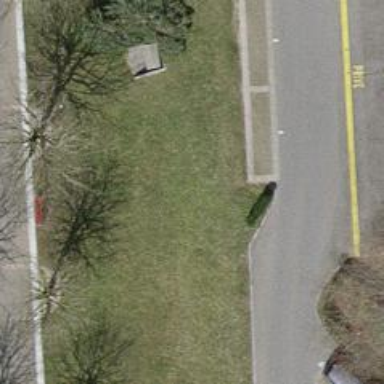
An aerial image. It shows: Hedge acting as barrier.